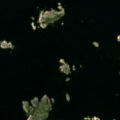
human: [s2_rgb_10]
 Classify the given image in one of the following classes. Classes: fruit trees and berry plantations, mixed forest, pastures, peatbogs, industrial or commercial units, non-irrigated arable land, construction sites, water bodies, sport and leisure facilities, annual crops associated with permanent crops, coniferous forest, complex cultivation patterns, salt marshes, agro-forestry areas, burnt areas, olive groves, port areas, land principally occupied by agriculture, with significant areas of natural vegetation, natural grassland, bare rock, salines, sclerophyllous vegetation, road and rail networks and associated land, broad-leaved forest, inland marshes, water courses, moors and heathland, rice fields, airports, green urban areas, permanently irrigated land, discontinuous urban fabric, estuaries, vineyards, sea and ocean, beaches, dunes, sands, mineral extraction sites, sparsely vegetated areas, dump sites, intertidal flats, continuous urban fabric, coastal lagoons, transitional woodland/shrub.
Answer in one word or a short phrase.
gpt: sea and ocean